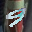
Label: 9